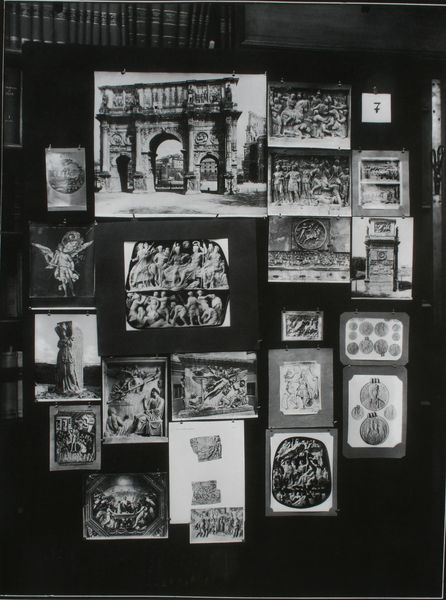
Titel: Der Bilderatlas Mnemosyne - Tafel 7
Künstler: Aby Warburg
Standort: London
Institution: Warburg Institute ©
Schlagwörter: blätter, dunkel, flügel, gemälde, kopf, mann, weiß, grau, hell, hintergrund, paris, schwarz, straße, säule, säulen, zimmer, gebäude, muster, regal, wand, architektur, rahmen, stein, bild, herr, passpartout, pferd, reiter, engel, skulptur, statue, relief, bilder, bücher, fotos, bogen, italien, fläche, rand, figuren, tafel, paravent, collage, surreal, tor, foto, fotografie, photographie, antike, buch, medaillon, torbogen, schwarz-weiss, viele, leinwand, photo, ausstellung, fries, stadttor, sims, bücherregal, buchrücken, gesims, skulpturen, sarg, zahl, ziffer, griechisch, sieben, bibliothek, sammlung, aufgehängt, medaille, hängung, entwürfe, emblem, fotographie, funde, fot, dokument, münze, abbildungen, triumpfbogen, triumphbogen, arc, vergleich, schwrzweiß, fragmente, pathosformel, ausschnitte, ausgrabung, neuzeit, münzen, überreste, atlas, arc de triomphe, bewusstsein, fotografien, stellwand, gegenüberstellung, memoria, warburg, zusammenstellung, fotocollage, aby warburg, aby, soms, mnemosyne, reproduktionen, bildband, mnemosyneatlas, sammlang, 7, mustersammlung, menmosyne, munze, mnemosnyeatlas, memorina, archetyp, archetypen, schwrrzweiss, bildertafel, reporduktionen, plastiik, artifacte